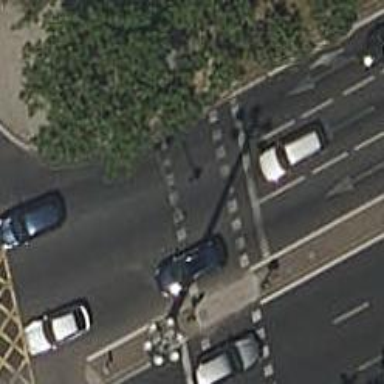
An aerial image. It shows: Crossing with traffic signals.